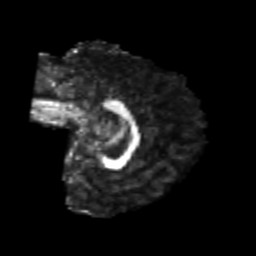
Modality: FA
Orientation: sagittal
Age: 23
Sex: male
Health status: healthy
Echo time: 0.074 s